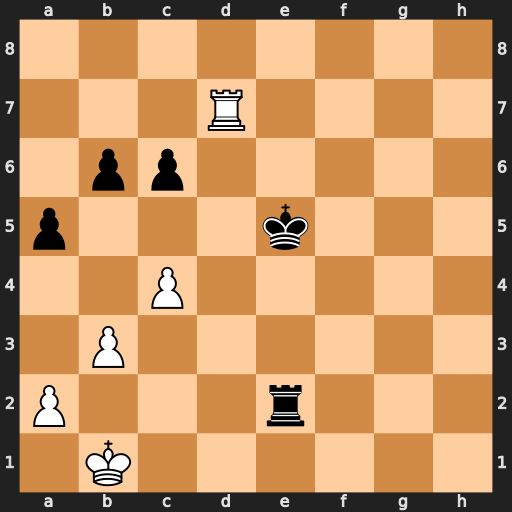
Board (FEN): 8/3R4/1pp5/p3k3/2P5/1P6/P3r3/1K6
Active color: w
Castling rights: -
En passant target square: -
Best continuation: Re7+ Kf5 Rxe2